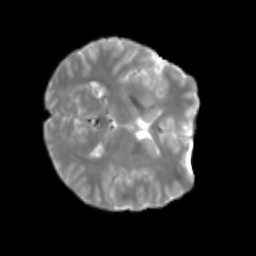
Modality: T2w
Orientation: axial
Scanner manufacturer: siemens
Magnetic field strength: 3 T
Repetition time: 4 s
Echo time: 0.0594 s